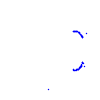
Particle: proton